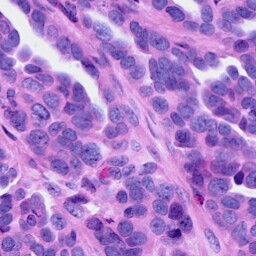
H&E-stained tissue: Ovarian